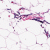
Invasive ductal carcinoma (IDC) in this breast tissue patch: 0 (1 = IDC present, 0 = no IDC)